Interaction volume radius: 5 \u00c5
Interaction volume height: 25 \u00c5
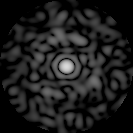
Disorder parameter: 0.8244